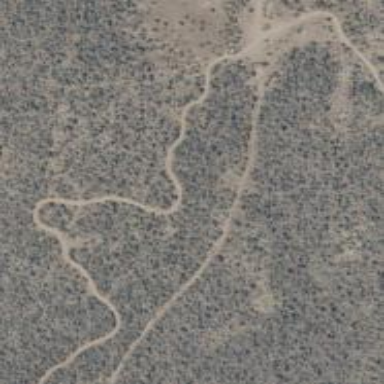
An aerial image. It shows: Path with excellent visibility for trail.